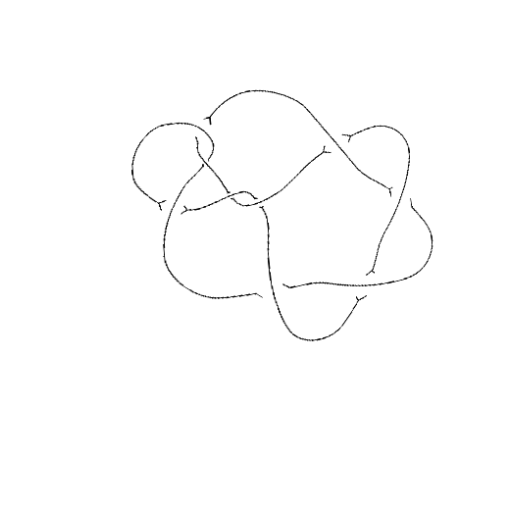
Crossing number: 9